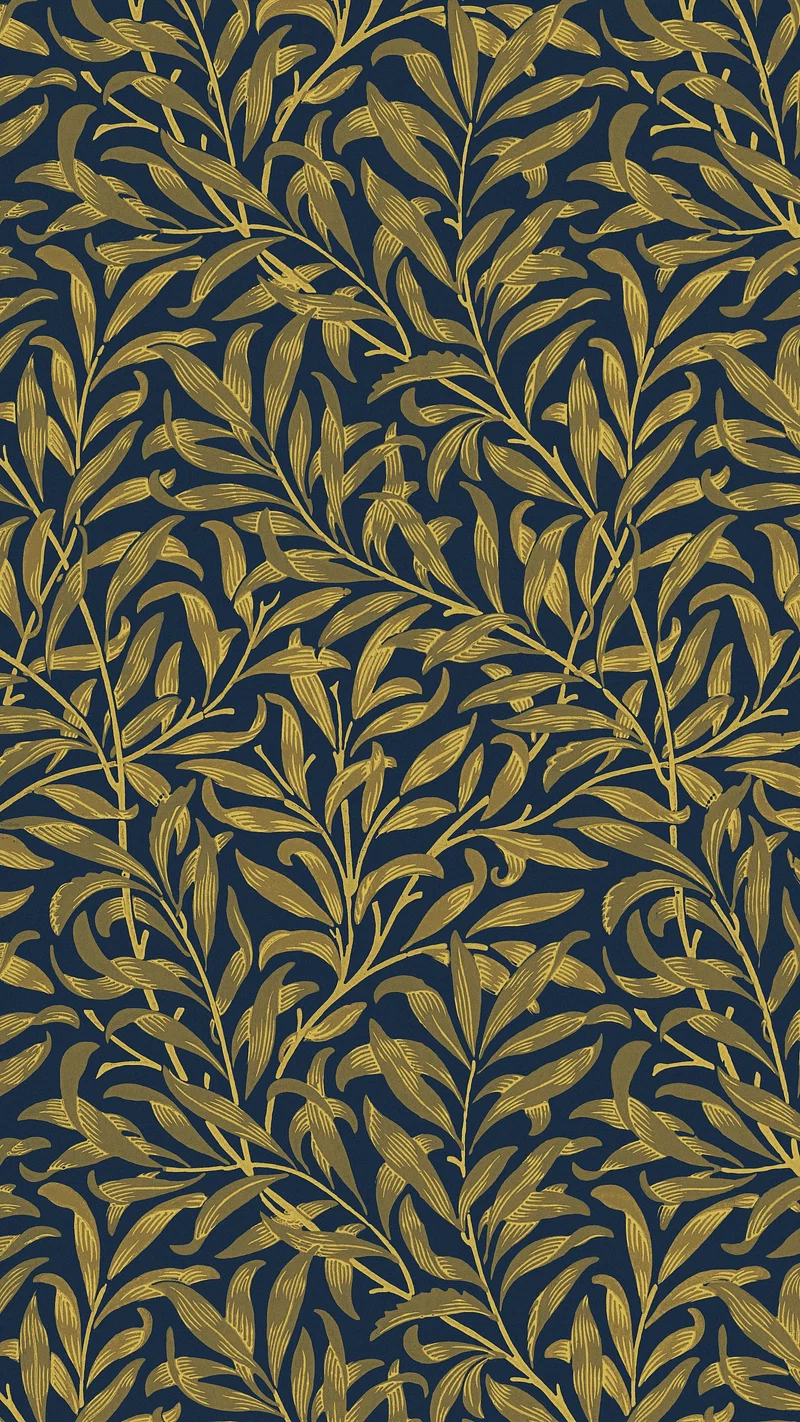
Design: Willow-Bough-Blue-Gold
Year: 1887